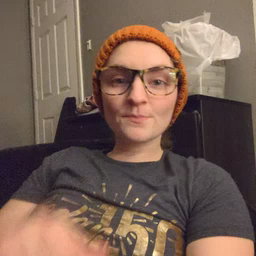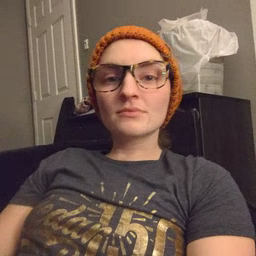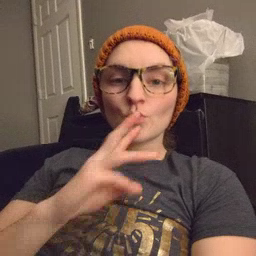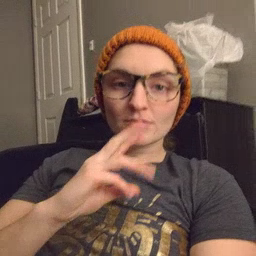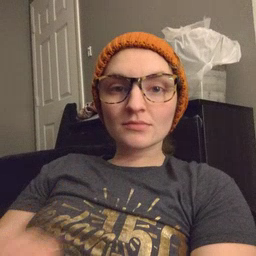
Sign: water